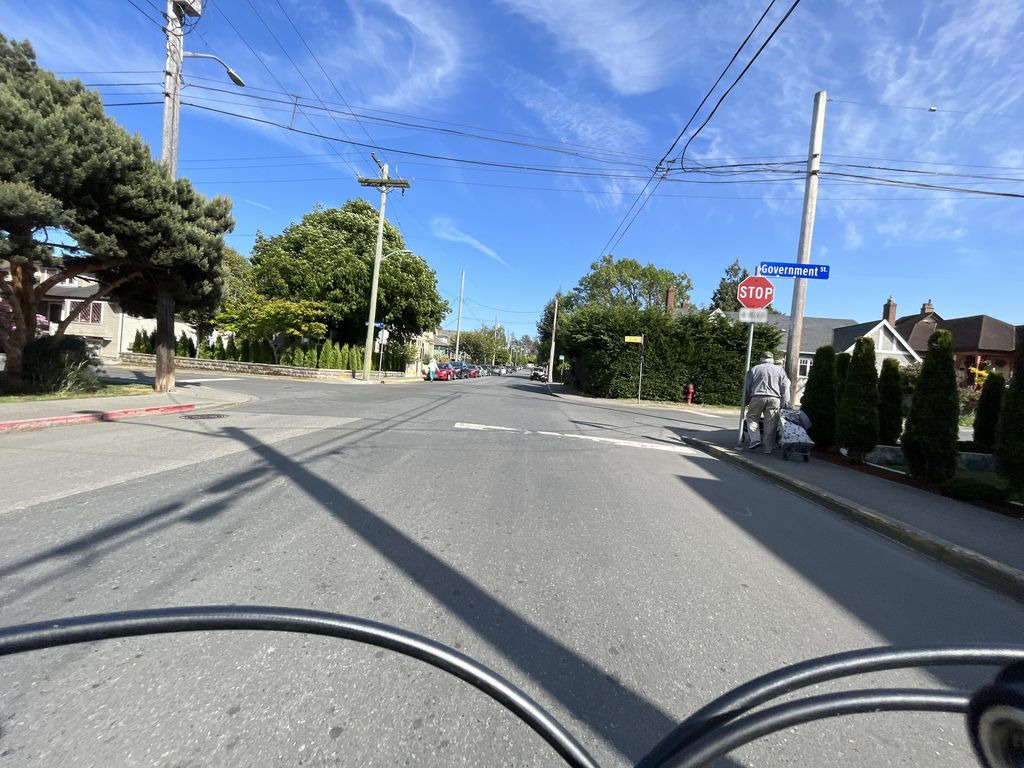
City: victoria